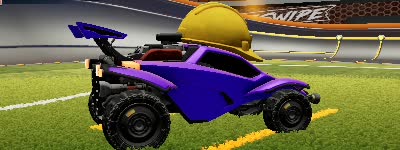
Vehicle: octane